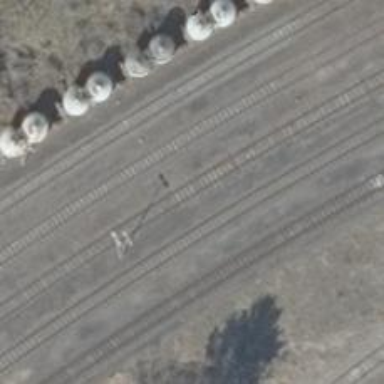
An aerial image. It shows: Railway yard in service.